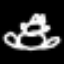
Label: frog